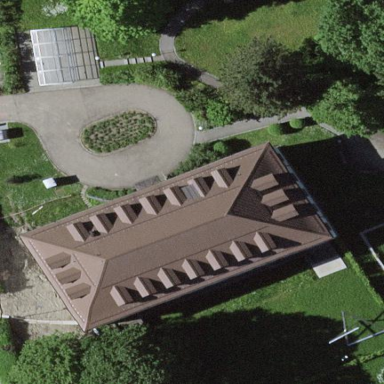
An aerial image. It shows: Civic building.